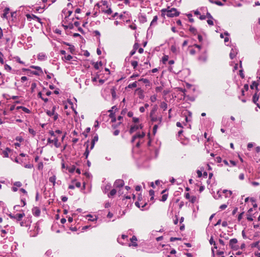
Tumor epithelial tissue: no
Tumor-associated stroma tissue: no
Normal tissue: yes